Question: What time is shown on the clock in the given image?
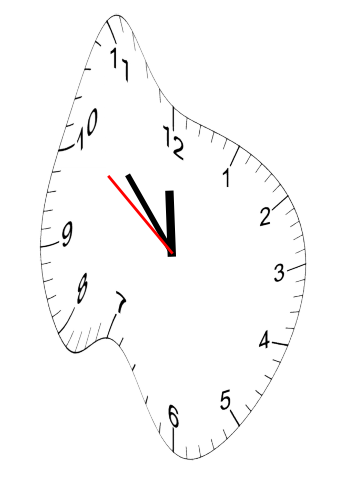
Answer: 11:52:51